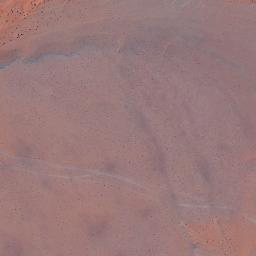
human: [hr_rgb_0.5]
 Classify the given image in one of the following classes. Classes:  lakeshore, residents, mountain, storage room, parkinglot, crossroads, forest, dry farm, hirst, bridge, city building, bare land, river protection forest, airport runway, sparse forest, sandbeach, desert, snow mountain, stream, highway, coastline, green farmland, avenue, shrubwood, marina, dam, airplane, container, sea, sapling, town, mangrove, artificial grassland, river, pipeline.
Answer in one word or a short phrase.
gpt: desert